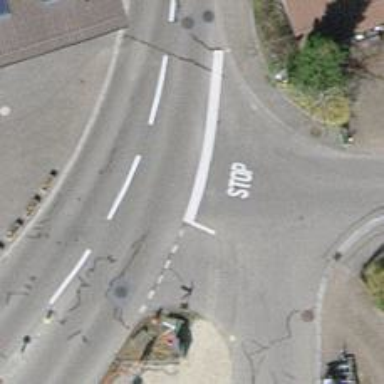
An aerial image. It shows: Road with stop sign.